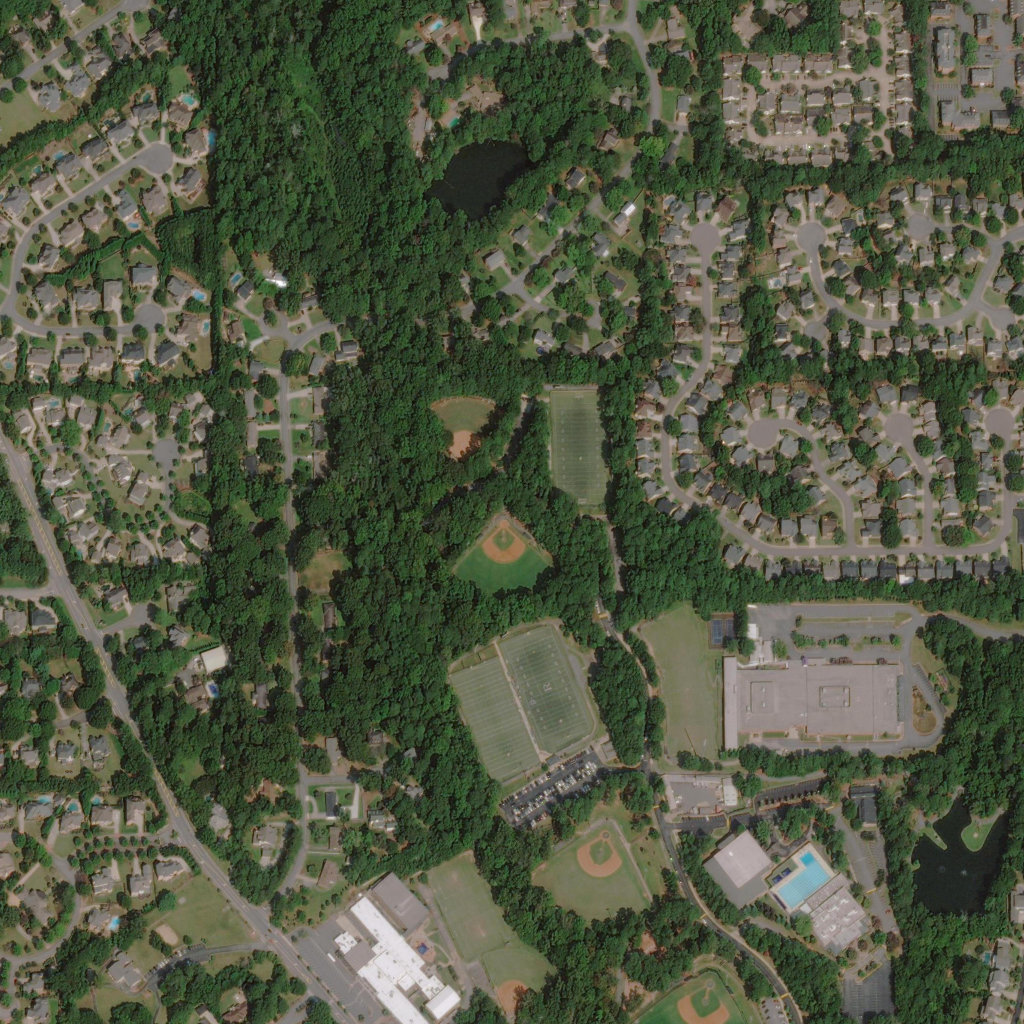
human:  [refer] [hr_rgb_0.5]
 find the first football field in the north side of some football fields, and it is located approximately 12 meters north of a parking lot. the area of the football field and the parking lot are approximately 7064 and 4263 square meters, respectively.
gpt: <box>[[48, 60, 58, 73, 0]]</box>

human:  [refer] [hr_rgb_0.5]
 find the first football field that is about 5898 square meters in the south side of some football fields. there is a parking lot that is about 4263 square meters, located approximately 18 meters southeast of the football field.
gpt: <box>[[43, 63, 52, 76, 0]]</box>

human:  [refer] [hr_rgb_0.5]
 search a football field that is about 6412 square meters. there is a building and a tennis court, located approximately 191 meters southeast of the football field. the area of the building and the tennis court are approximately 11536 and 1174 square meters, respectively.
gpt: <box>[[53, 38, 59, 49, 0]]</box>